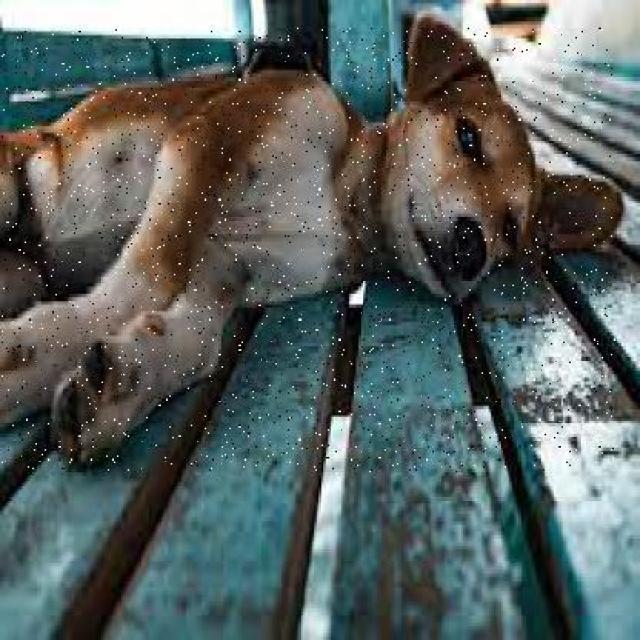
Healthy canine skin — no visible lesions, inflammation, or abnormalities. The skin and coat appear normal.